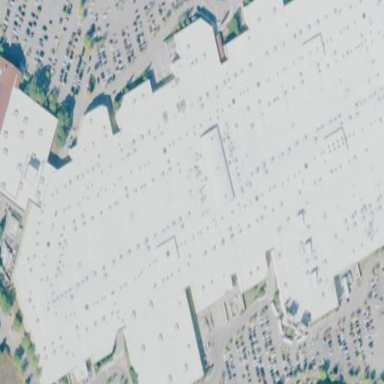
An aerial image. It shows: Retail building that is part of mall.